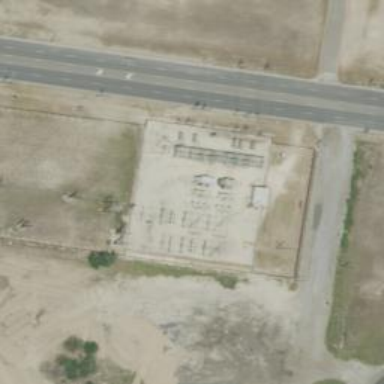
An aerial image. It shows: Distribution level power substation surrounded by fence.